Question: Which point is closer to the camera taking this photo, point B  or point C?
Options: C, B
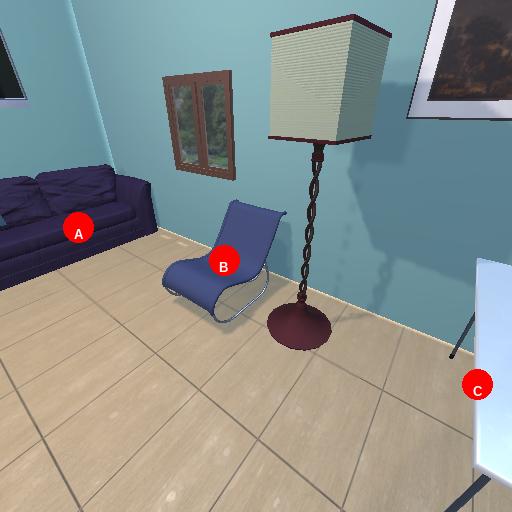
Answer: C